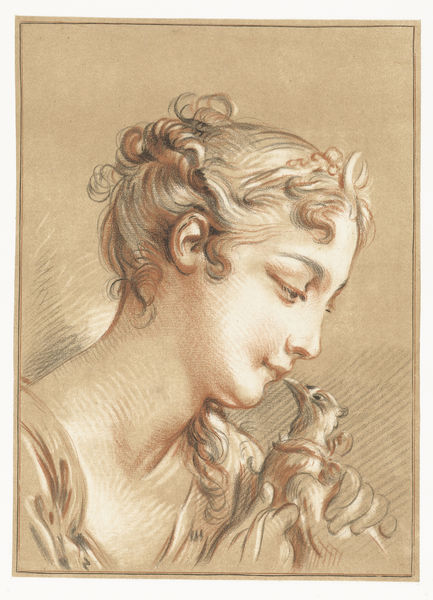
Titel: Meisje met een duif
Künstler: Gilles Demarteau
Standort: Amsterdam
Institution: Rijksmuseum
Schlagwörter: flügel, vogel, mädchen, finger, frau, kleid, mund, nase, blick, taube, hals, portrait, auge, kinn, locken, kuss, schnabel, nacken, braue, rötel, zecihnung, naturverbunden